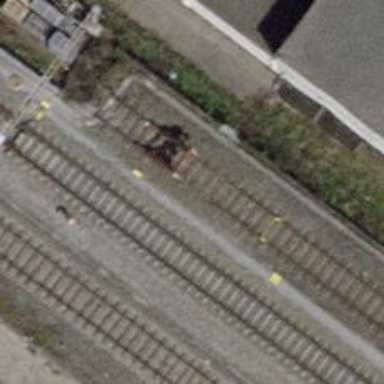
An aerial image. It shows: Railway buffer stop.